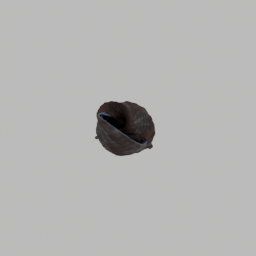
Label: animals